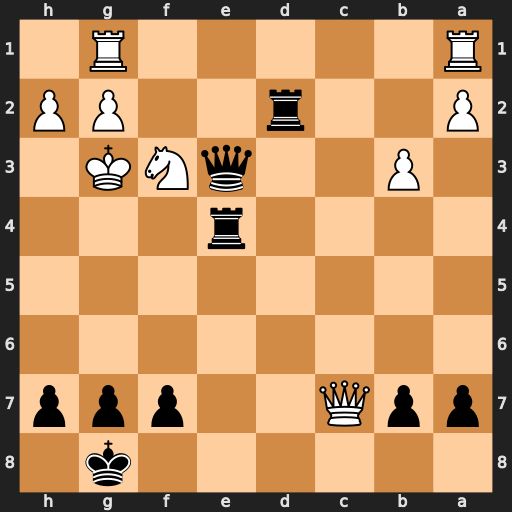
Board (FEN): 6k1/ppQ2ppp/8/8/4r3/1P2qNK1/P2r2PP/R5R1
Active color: b
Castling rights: -
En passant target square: -
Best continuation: Qf2+ Kh3 g5 Qb8+ Kg7 Qg3 g4+ Qxg4+ Rxg4